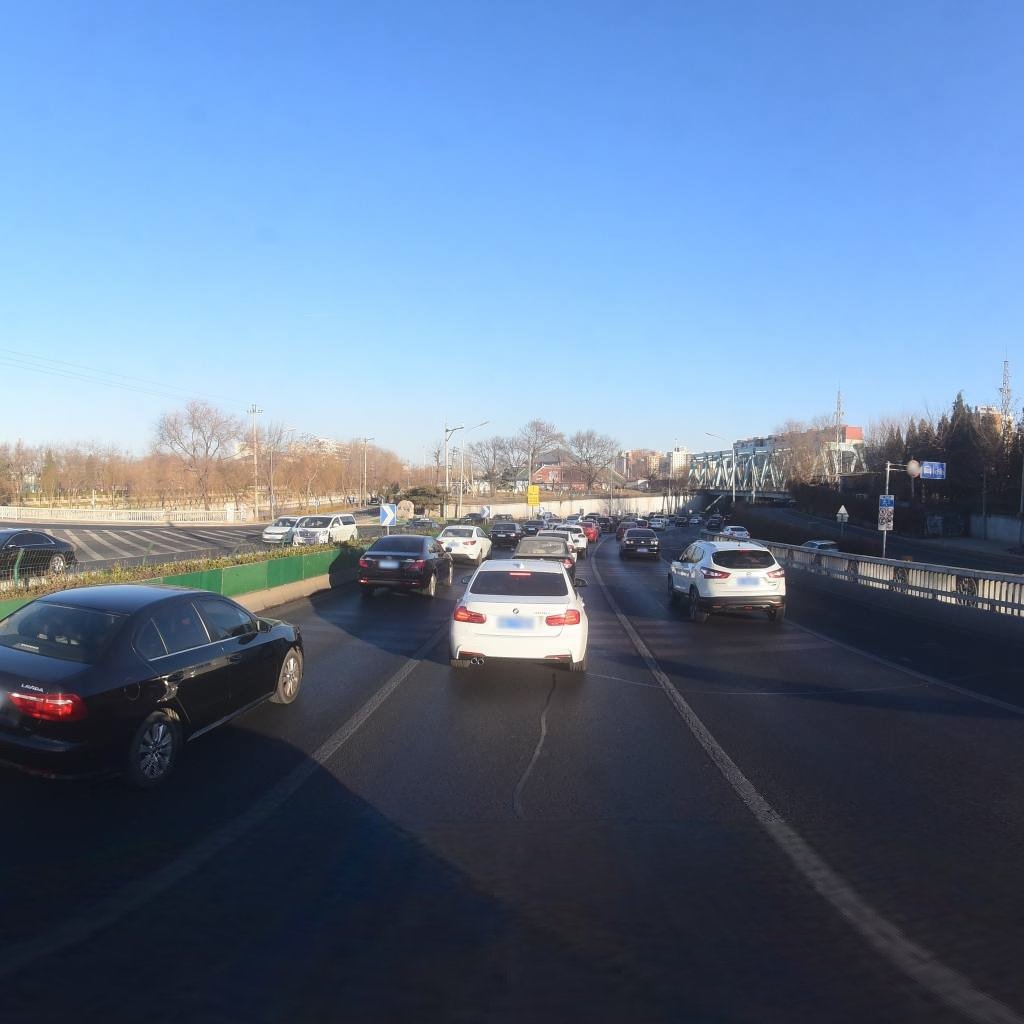
Region: Dongcheng
Road damage annotations: transverse patch, longitudinal patch